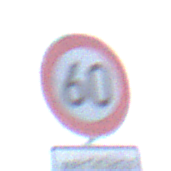
Verkehrszeichen: Geschwindigkeit60
Zusatzzeichen unten: ZeitangabenMitBeschraenkungAufWochentage7
Umgebung: Outdoor, Nature
Tageszeit: SunriseSunset
Wetter: PartlyCloudy
Licht: Natural
Jahreszeit: NotSpecified
Kontrast: LowContrast